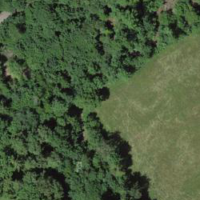
EUNIS habitat code: 24
Species observed at this site:
Rubus caesius
Geranium robertianum
Filipendula ulmaria